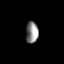
Tissue: lung
Cell type: Epithelial cells
Senescence score: 0.2309
Nuclear area (px): 261
Mean DAPI intensity: 136.785